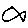
Label: fish